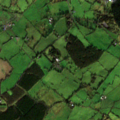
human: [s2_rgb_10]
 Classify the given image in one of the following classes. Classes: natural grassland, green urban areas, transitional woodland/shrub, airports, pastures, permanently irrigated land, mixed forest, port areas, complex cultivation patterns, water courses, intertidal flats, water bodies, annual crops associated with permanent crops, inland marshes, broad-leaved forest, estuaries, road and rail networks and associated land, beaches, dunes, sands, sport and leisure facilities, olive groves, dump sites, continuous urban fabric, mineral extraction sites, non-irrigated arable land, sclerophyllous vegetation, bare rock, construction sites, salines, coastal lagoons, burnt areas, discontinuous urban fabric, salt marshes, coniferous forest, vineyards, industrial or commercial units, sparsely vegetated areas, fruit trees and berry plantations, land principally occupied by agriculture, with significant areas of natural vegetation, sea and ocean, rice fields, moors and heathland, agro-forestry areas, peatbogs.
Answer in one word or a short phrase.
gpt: pastures, land principally occupied by agriculture, with significant areas of natural vegetation, transitional woodland/shrub